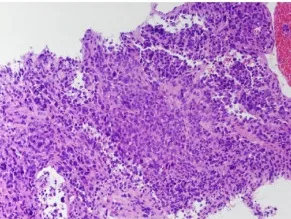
Selected images from the pathological evaluation. (D) An immunohistochemical stain for CD34 performed on liver mass (10x).
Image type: pathology (immunostaining)